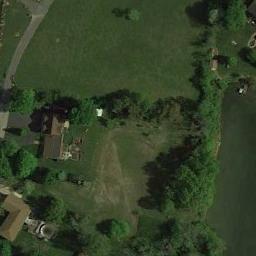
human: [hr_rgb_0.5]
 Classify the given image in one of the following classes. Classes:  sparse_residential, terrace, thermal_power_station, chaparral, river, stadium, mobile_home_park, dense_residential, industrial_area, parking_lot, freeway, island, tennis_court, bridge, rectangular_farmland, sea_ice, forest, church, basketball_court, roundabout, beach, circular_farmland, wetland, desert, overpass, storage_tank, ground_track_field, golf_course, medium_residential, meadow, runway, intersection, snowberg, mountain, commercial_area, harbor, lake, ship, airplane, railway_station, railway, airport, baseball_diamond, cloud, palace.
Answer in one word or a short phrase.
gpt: meadow